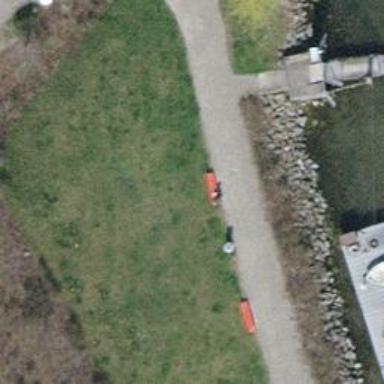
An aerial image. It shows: Red bench.